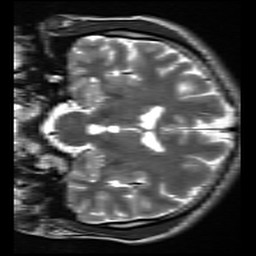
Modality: inplaneT2
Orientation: coronal
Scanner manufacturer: siemens
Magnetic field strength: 3 T
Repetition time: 7.02 s
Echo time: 0.069 s